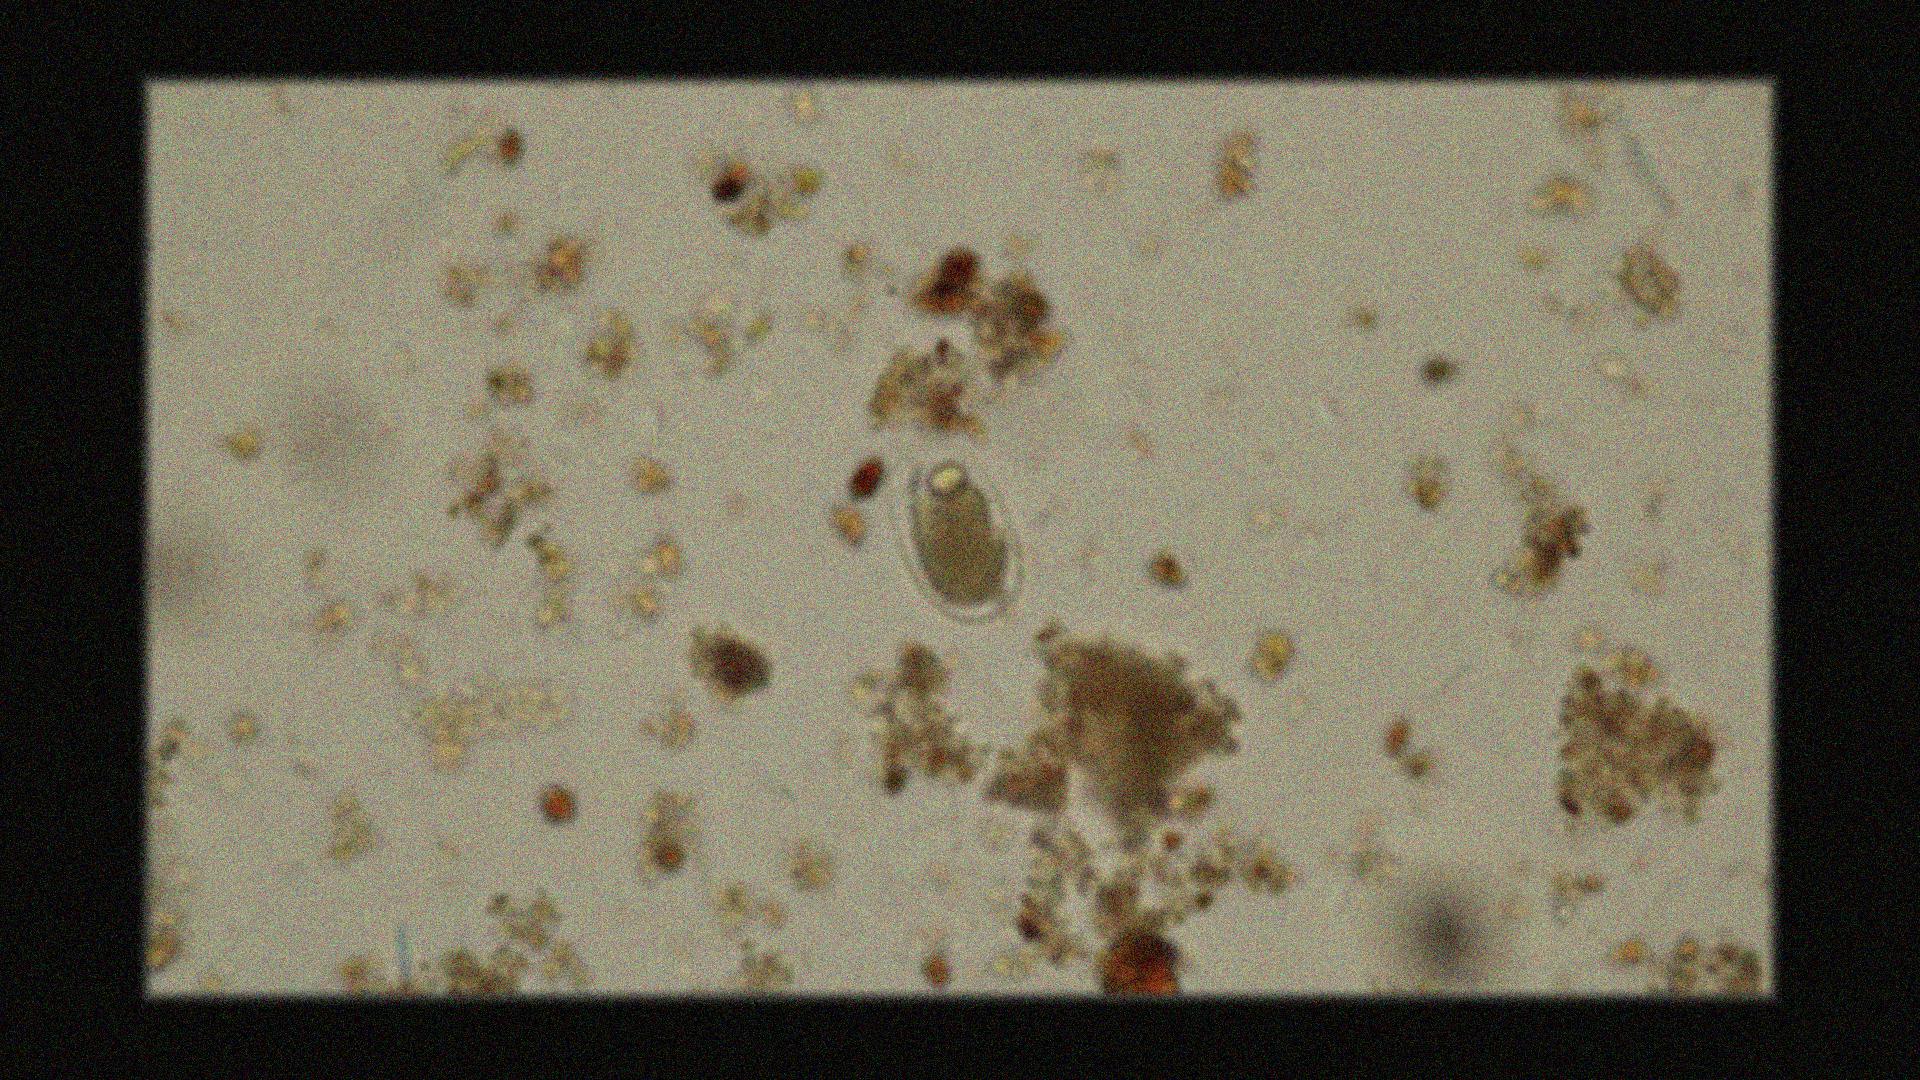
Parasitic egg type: Hookworm egg